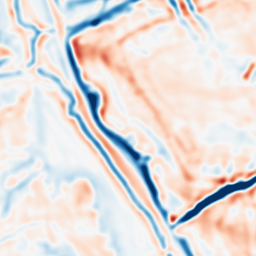
Category: multiscale
Decomposition family: dog
Decomposition parameters: sigma_low: 3
sigma_high: 5
Upsampling method: quintic
Upsampling parameters: scale: 4
Upsampling scale: 4